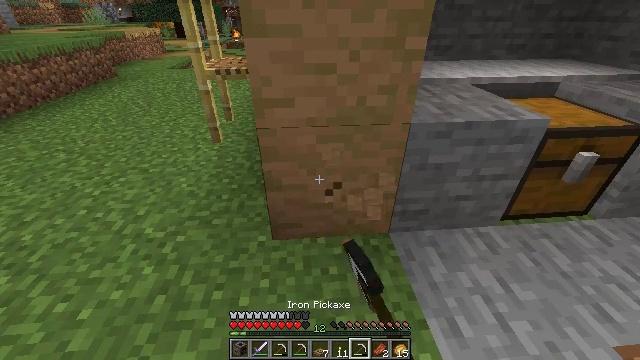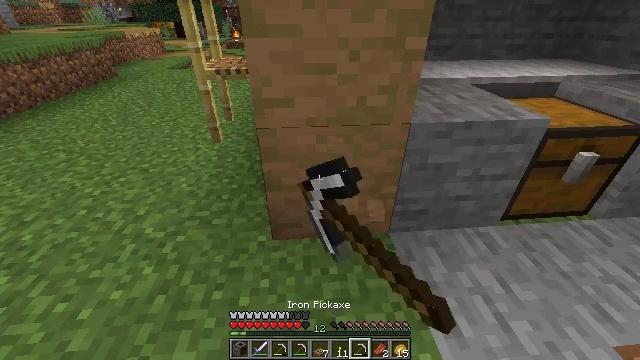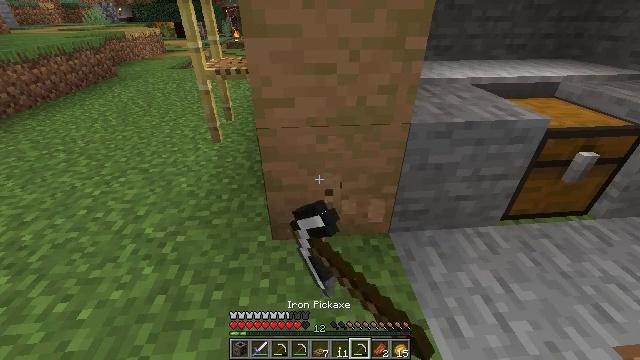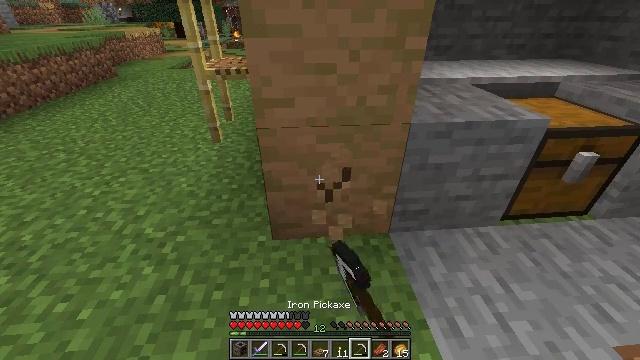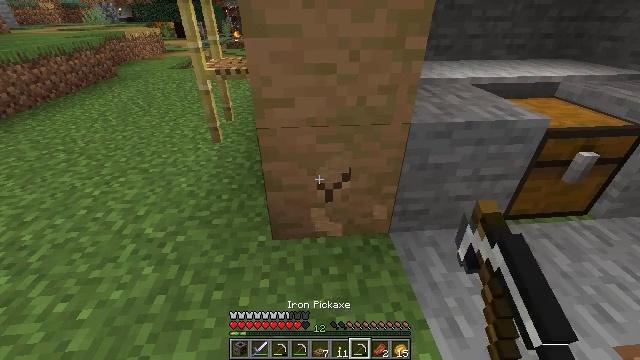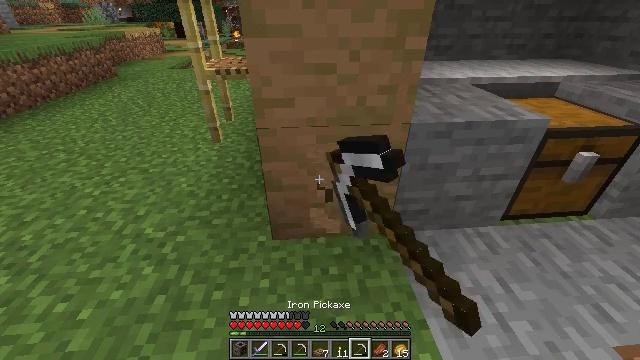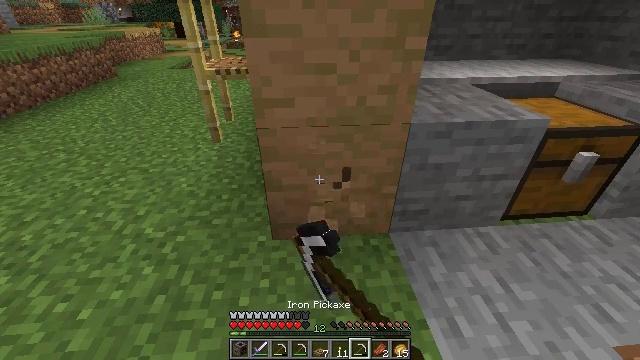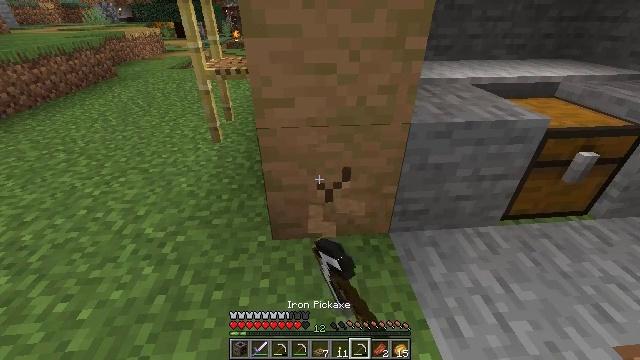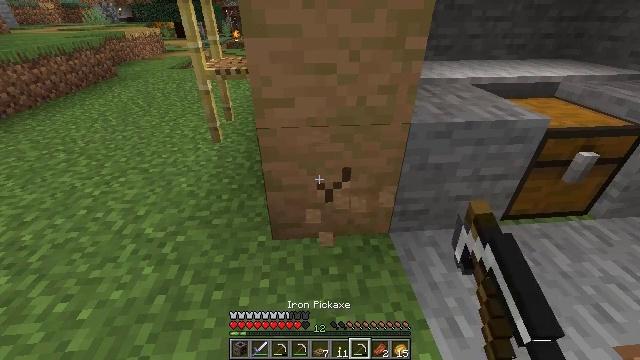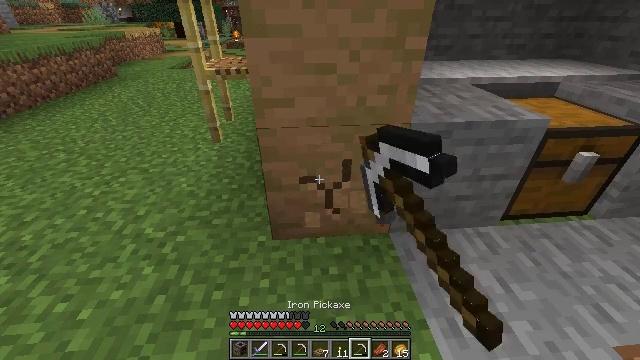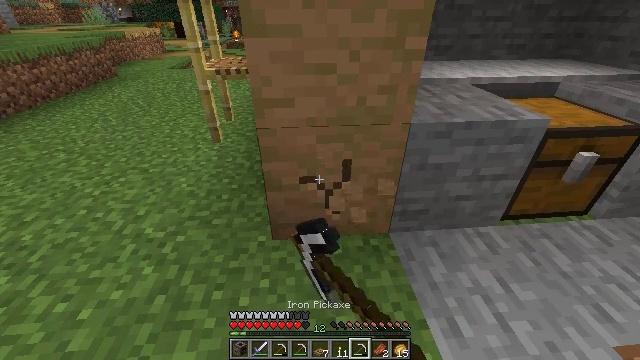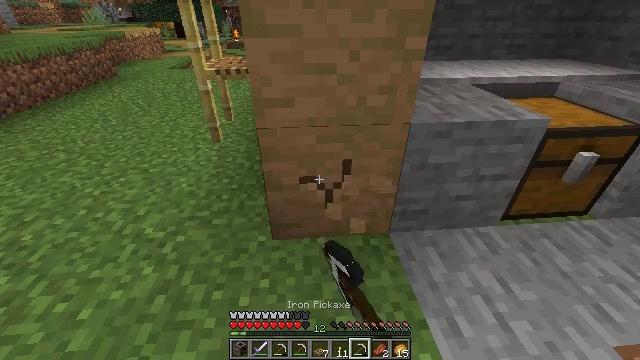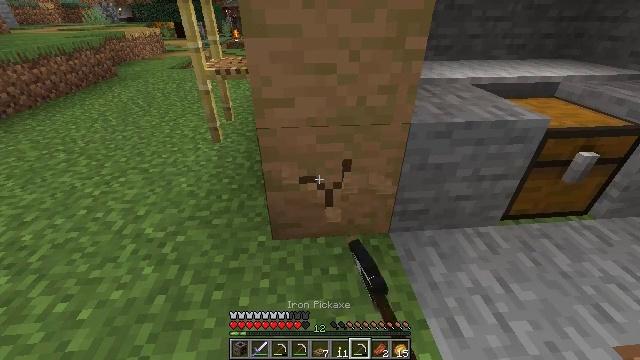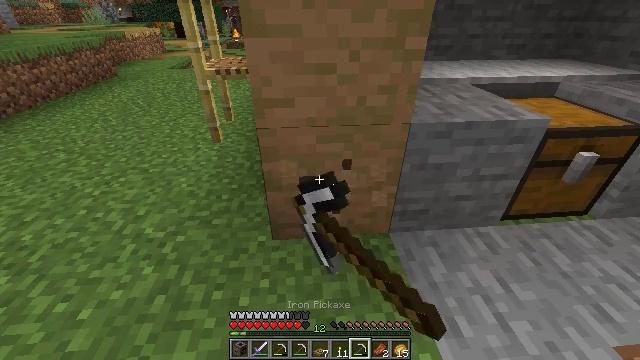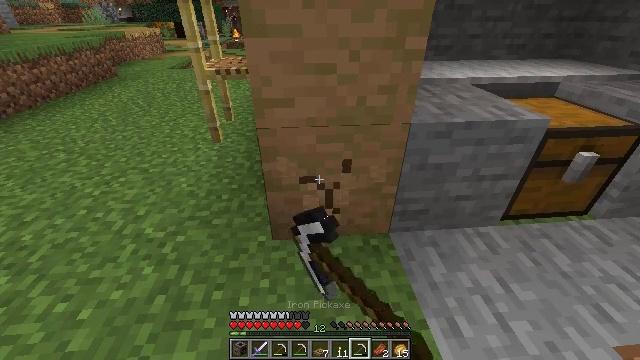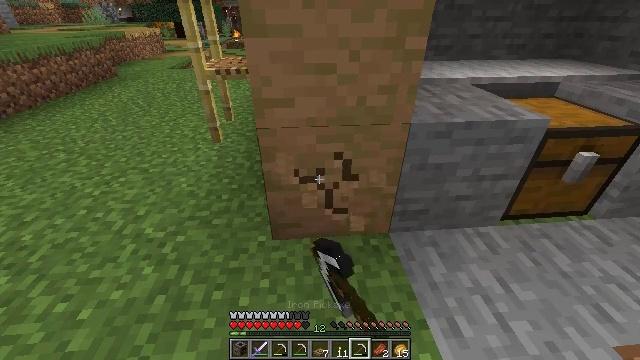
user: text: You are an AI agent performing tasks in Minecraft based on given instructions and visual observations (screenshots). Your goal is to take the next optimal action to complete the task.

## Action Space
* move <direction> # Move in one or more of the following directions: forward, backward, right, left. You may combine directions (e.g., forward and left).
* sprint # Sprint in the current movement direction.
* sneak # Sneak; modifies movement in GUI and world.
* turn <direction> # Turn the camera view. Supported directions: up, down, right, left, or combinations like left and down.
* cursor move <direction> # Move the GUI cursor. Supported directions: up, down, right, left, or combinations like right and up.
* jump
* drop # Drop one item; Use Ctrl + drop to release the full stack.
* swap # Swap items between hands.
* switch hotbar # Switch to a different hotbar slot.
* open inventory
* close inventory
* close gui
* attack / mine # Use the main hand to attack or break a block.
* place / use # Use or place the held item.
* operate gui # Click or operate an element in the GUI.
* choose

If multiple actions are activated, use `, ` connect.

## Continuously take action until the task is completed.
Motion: motion action
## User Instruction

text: Retrieve stripped jungle log from structures.
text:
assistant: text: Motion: attack / mine
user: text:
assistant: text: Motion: attack / mine
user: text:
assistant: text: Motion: attack / mine
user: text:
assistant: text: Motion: attack / mine
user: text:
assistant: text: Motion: attack / mine
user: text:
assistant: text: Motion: attack / mine
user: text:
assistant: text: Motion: attack / mine
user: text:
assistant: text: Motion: attack / mine
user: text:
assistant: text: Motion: attack / mine
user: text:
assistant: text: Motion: attack / mine
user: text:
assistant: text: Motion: attack / mine
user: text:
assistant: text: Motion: attack / mine
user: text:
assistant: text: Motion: attack / mine
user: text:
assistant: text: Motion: attack / mine
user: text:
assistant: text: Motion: attack / mine
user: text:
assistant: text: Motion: attack / mine
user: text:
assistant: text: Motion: attack / mine
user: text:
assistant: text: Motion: attack / mine
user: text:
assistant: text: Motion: attack / mine
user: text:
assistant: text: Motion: attack / mine
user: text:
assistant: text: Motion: attack / mine
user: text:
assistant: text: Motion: attack / mine
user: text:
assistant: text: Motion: attack / mine
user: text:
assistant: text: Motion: attack / mine
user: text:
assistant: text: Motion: attack / mine
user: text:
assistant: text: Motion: attack / mine
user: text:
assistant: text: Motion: attack / mine
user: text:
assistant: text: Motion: attack / mine
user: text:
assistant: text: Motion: attack / mine
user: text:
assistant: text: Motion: attack / mine